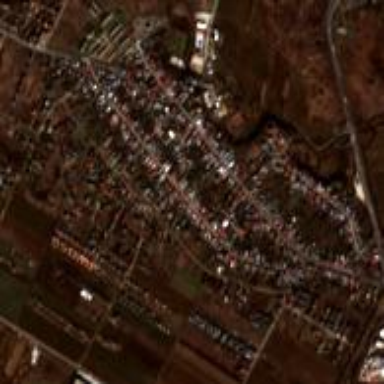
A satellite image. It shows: Residential area in village.